Question: I'm working on asset tracking application. I have devices that send update on GPS position every ~5 minutes.
Now I need to create report that shows me when asset started to move, when stopped and for how long, etc. Basically, I need to GROUP this data.
Problem I have is that GPS data not accurate. If device laying on a same spot - it will send different lat/lon with different accuracy creating noisy data.
What is the most efficient way to analyze such data? Or maybe there is ways to make it "clean" as I collect it? Any suggestions?
Little bit open-ended question but I'd like any ideas you can give me :)

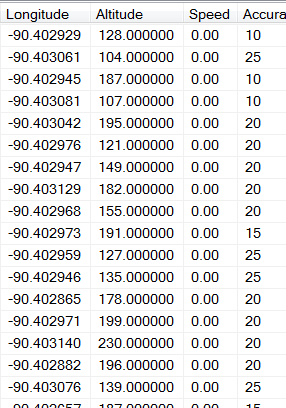
Answer: Every record defines a centroid (a location and a fuzzy space around it--size of the fuzz defined by accuracy) where the asset could actually be. Hopefully you can ignore altitude because that is much more fuzzy and typically the accuracy is only talking about horizontal accuracy.
Take the first point, assign it to a cluster (area/volume). Take the second point, see if it falls inside the cluster. If so, then you can either try to refine your centroid (average the old and new points) or just discard the second point. Refining the centroid is very tempting, but make sure you do it in a way which doesn't allow very slow asset movement. When your next point falls outside the centroid, start up a new centroid and repeat.
You may find that your reported accuracy is better than the actual accuracy, in which case you can put in a stupidity multiplier or constant to make the centroid fuzzier than it actually is.
[EDIT]
OP asked how to do this in SQL. Well, I'm no SQL guru. The problem I'm having is that I cannot restrict the outer join to only provide those matches which are temporally contiguous instead of all matches which were at that location. Thus in my solution I am forced to use lots of extra-SQL loops.
'''
$curid = 0;
while ($hash = 'select id,timestamp,position,accuracy from locations
where id > $curid
order by idlimit 1')
{
print "Was at $hash{'position'} at $hash{'timestamp'} ";
$curid = $hash{'id'} + 1;
$seenone = 0;
while ($hash2 = 'select id,timestamp from locations where id=$cur_id and
distance($hash{'position'},position) < (accuracy+$hash{'accuracy'})')
{
$curid = $hash2{'id'}+1;
$seenone = 1;
}
print "until $hash2{'timestamp'}
" if ($seenone);
print "
" unless ($seenone);
}
'''
This goes through the table locations by id. The first query gets the next (first) location information and the second query skips over all id which clustered to the same location. Rinse and repeat.